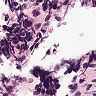
Metastatic tissue present: no